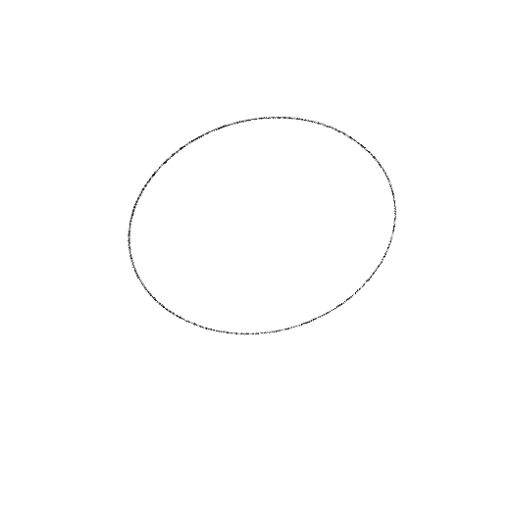
Crossing number: 0